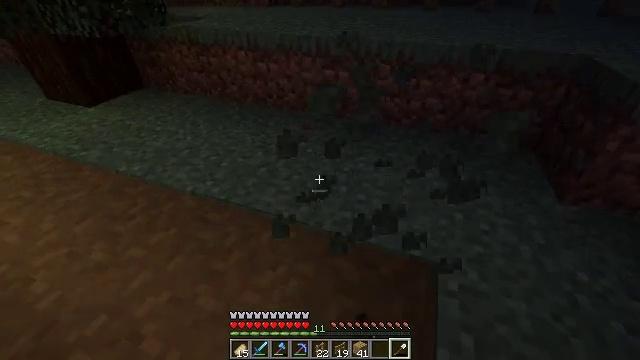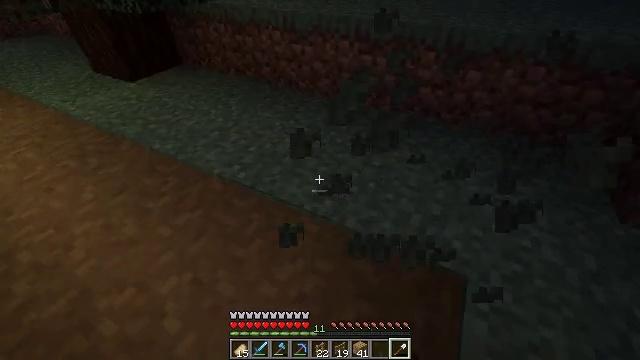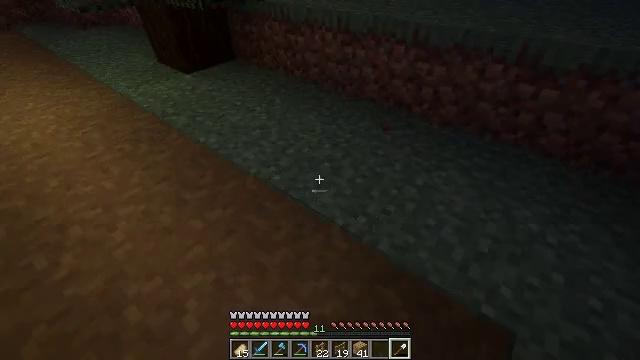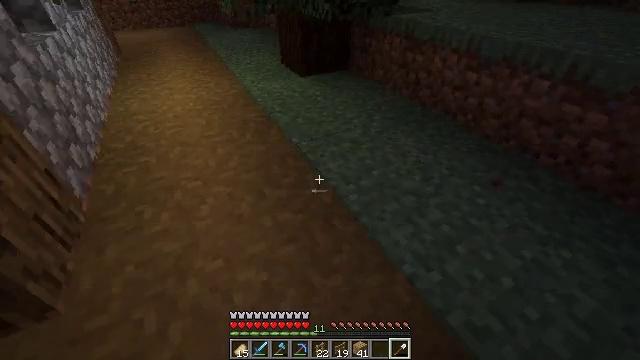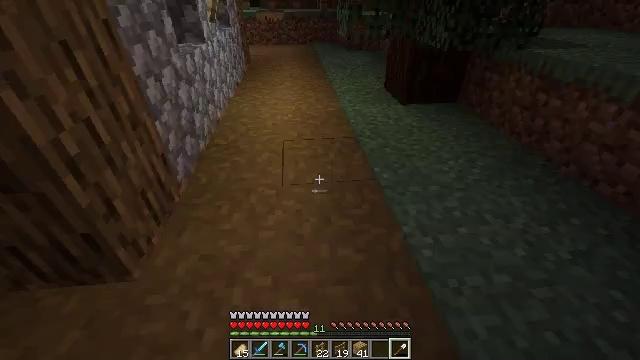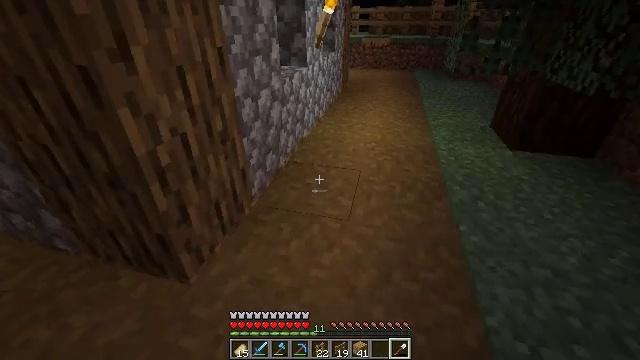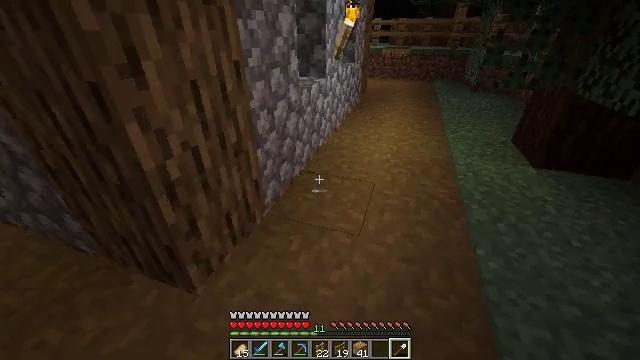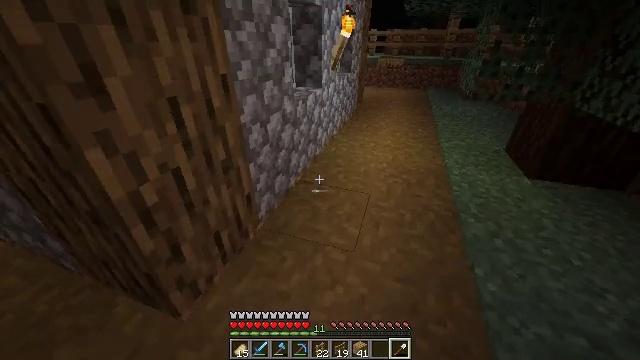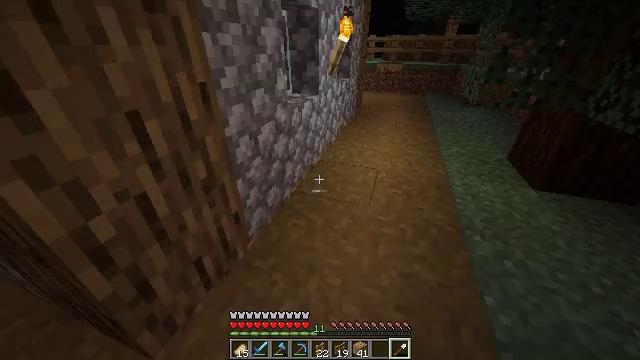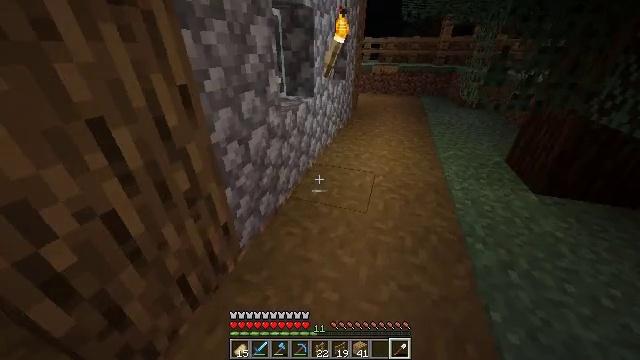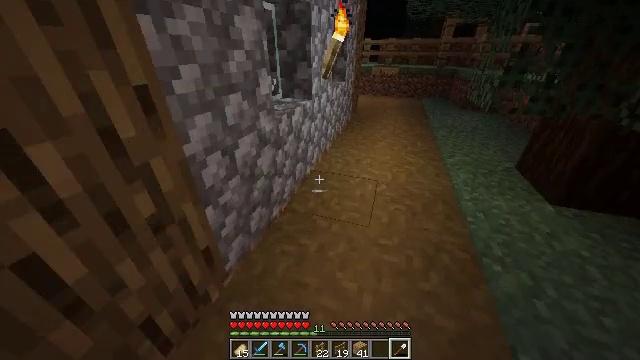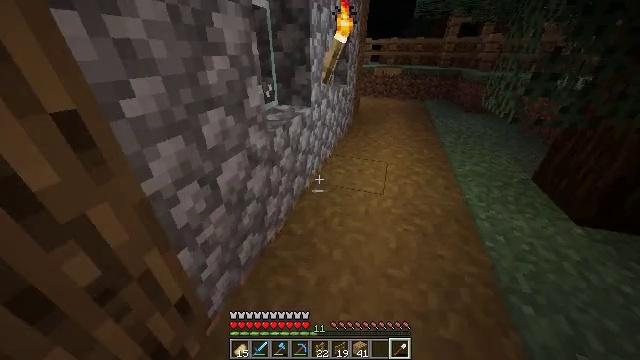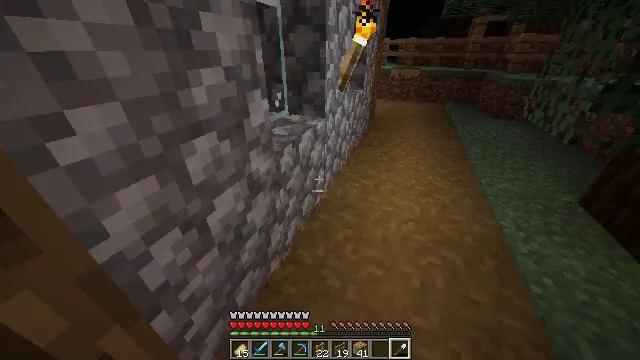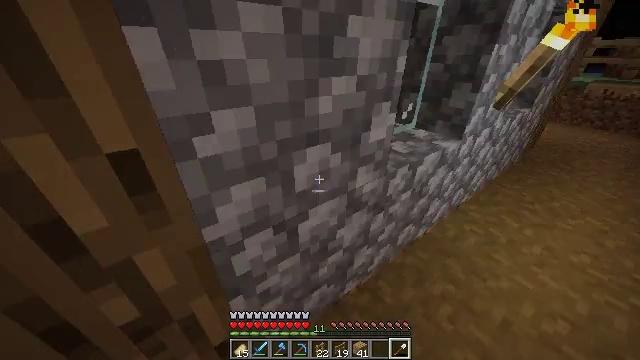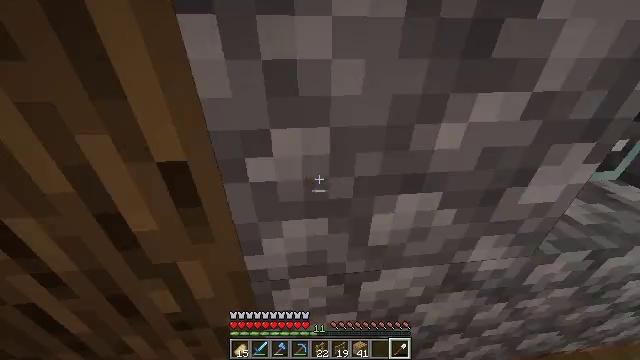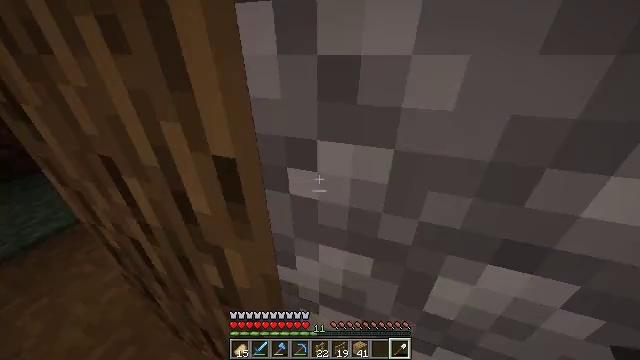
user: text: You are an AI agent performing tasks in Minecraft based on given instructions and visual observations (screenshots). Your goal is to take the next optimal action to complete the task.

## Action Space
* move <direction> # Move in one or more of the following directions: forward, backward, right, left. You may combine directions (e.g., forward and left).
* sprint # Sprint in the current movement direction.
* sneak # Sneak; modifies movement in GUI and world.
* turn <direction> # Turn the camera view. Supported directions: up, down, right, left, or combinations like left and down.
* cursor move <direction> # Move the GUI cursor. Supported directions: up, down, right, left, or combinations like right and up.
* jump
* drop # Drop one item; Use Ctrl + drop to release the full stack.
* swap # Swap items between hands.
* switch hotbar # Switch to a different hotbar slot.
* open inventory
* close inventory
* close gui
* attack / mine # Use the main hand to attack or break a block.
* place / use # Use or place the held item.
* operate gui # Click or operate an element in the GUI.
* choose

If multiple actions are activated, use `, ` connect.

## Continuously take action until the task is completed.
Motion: motion action
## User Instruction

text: Remove the large fern from the terrain.
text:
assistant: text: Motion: move forward, turn left and down
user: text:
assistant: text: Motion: move forward, turn left
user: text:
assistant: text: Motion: move forward, turn left and up
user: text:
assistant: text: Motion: move forward, turn left and up
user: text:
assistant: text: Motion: move forward, sprint, turn left and up
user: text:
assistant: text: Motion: move forward, sprint, turn left
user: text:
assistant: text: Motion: move forward, sprint
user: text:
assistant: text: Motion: move forward
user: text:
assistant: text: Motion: move forward
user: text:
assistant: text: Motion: move forward
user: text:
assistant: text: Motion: move forward
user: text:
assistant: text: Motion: move forward, turn left
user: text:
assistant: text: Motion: move forward, sprint, turn left
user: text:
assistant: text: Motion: move forward, sprint, turn left
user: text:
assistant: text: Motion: move forward, sprint, turn left
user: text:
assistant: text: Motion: move forward, sprint, turn left
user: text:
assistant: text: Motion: move forward, turn left and up
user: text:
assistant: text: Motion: move forward, turn left
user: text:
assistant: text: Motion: move forward, turn left and up
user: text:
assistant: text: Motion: move forward, sprint
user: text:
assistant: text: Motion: move forward, sprint
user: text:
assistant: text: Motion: move forward, sprint
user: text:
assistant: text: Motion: move forward, turn right
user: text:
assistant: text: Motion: move forward, turn right
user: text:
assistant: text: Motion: move forward, turn right
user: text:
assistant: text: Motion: move forward, sprint, turn right
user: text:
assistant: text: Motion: move forward, sprint, turn right
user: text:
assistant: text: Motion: move forward, sprint, turn right
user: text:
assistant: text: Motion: move forward, sprint, turn right and down
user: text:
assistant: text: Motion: move forward, turn right and down